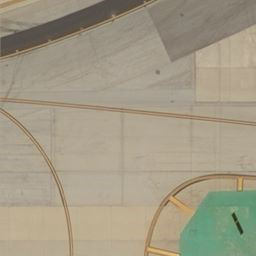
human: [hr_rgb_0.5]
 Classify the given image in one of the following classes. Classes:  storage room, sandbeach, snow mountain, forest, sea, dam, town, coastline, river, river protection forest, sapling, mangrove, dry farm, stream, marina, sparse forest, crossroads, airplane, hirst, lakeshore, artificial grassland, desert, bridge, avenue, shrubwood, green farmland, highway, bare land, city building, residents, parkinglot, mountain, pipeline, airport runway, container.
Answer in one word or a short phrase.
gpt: airport runway